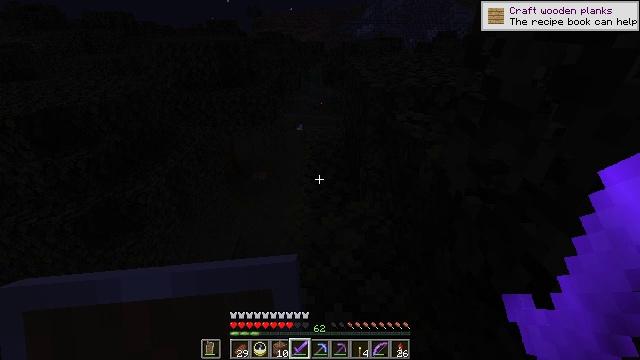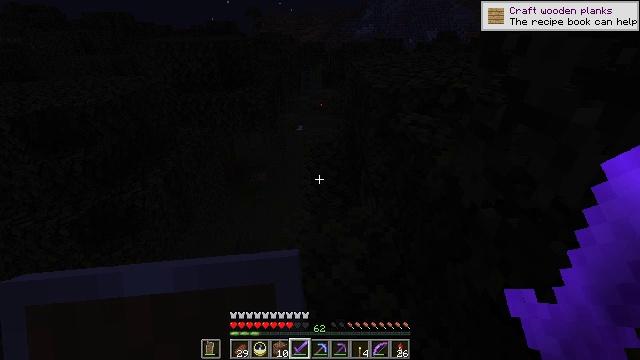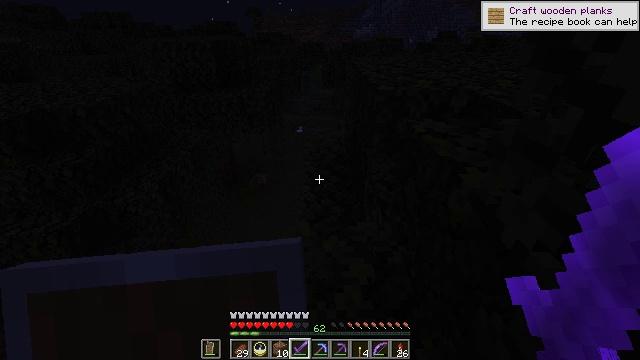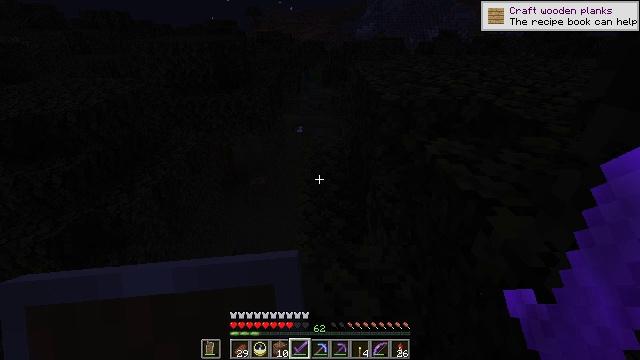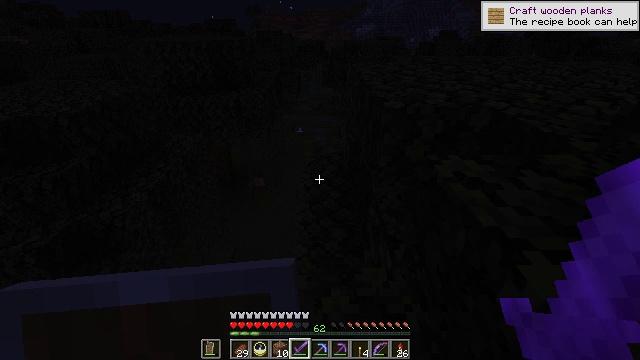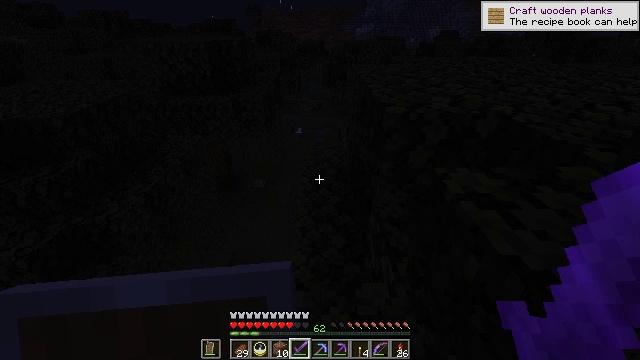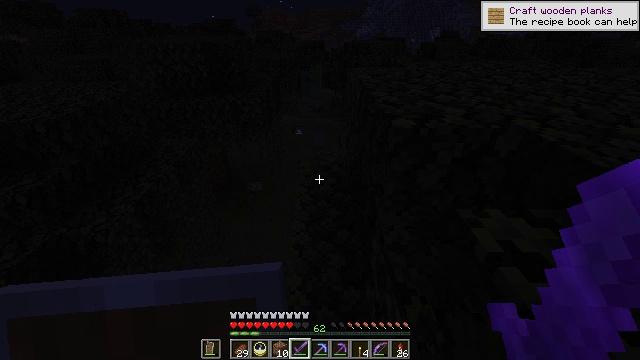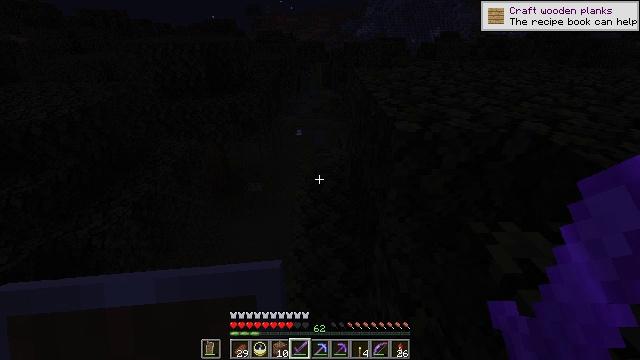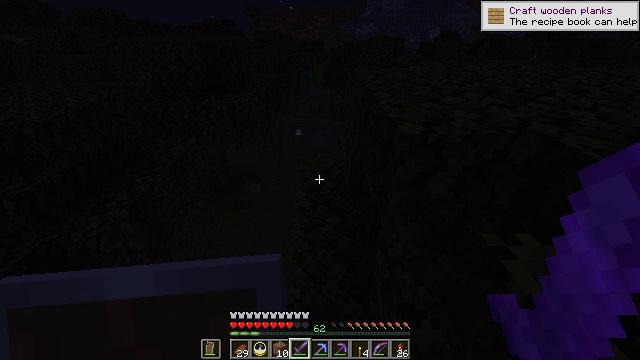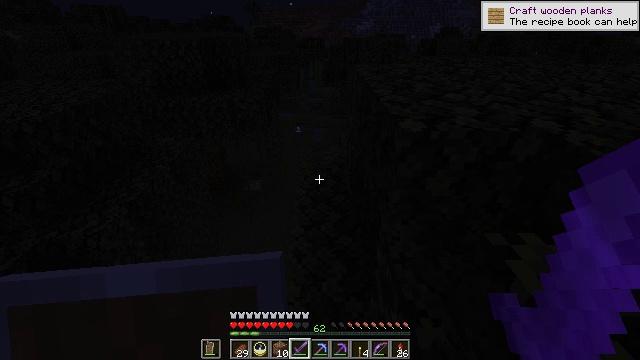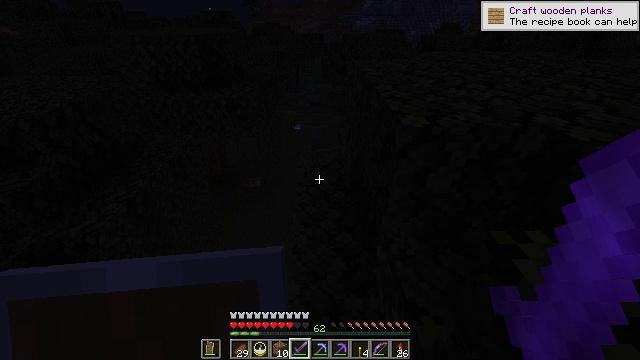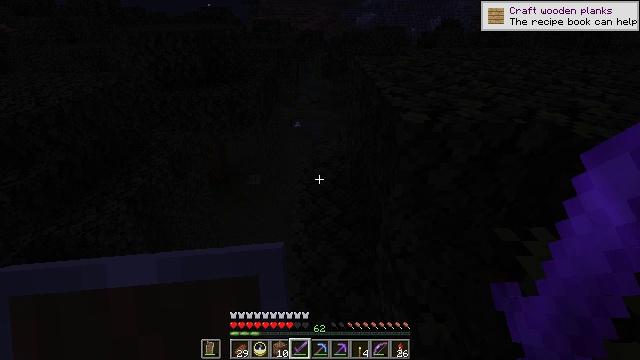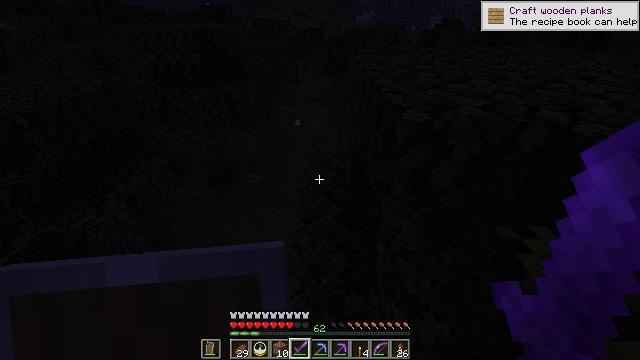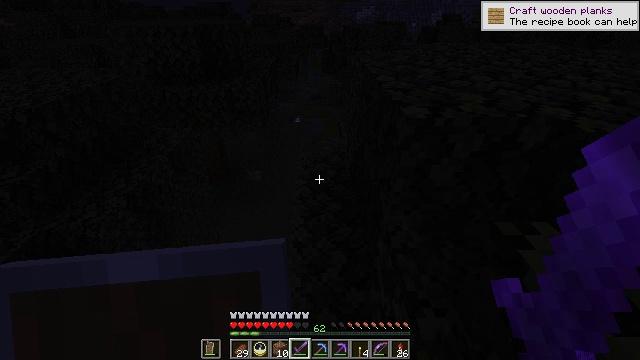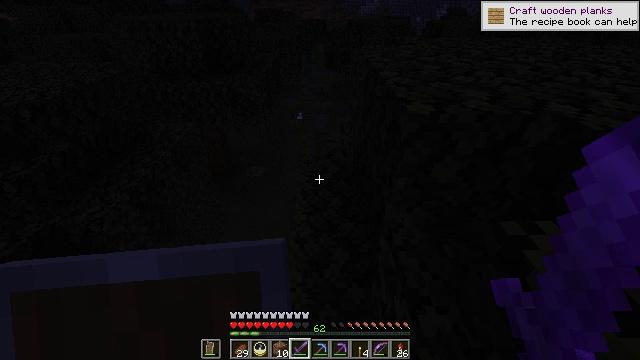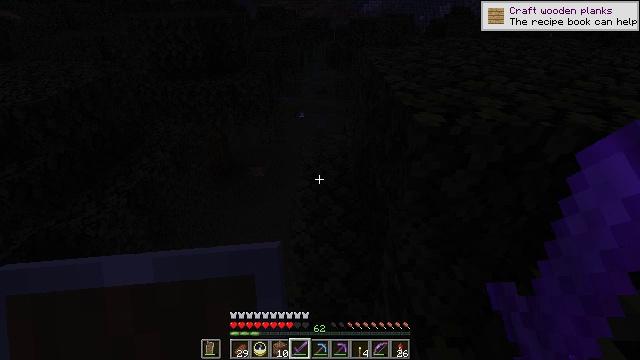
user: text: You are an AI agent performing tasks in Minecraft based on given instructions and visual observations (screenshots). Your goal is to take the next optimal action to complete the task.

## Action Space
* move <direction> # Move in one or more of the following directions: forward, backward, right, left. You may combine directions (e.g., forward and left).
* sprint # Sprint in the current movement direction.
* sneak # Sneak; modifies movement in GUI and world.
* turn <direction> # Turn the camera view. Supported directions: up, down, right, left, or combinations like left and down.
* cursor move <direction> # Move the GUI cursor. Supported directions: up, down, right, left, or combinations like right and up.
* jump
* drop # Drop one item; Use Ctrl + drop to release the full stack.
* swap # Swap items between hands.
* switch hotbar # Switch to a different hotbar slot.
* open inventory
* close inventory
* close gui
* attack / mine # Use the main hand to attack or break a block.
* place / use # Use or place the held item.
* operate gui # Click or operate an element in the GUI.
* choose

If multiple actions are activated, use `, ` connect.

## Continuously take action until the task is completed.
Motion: motion action
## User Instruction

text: Hunt mobs.
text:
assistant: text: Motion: move forward
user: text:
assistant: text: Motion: move forward
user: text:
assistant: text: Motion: move forward
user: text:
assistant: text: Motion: move forward
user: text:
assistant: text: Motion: move forward
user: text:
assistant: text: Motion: move forward
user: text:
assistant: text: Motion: no_op
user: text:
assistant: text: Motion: no_op
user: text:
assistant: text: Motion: no_op
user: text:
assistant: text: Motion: no_op
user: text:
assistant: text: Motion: no_op
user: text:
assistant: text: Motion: no_op
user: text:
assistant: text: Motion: no_op
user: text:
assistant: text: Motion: move forward
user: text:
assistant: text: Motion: move forward
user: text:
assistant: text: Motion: move forward
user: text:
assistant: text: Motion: move forward
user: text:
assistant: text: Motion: move forward
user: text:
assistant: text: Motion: move forward
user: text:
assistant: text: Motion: move forward
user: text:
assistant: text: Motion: move forward
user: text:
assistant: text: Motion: move forward
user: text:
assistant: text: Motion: move forward, turn up
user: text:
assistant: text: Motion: move forward
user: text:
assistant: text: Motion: move forward
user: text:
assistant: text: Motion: move forward
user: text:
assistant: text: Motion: move forward
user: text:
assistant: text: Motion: move forward
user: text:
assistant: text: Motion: move forward
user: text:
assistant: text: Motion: move forward, turn right